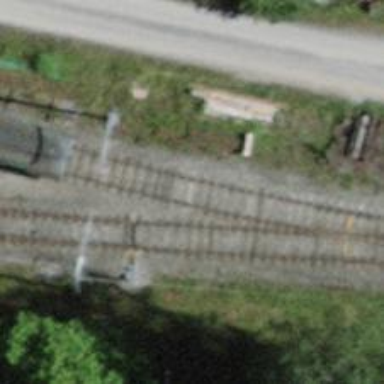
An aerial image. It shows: Railway yard used for servicing trains.